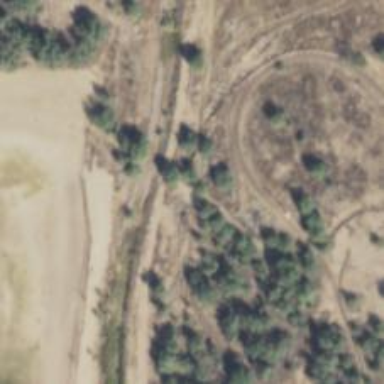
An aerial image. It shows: Miniature railway bridge.